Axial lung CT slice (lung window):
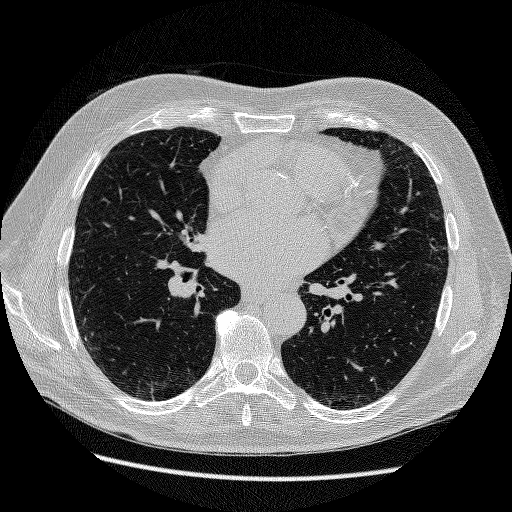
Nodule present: no